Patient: sex M, age 47
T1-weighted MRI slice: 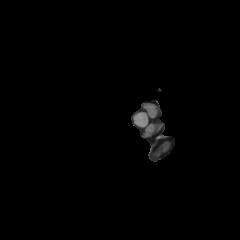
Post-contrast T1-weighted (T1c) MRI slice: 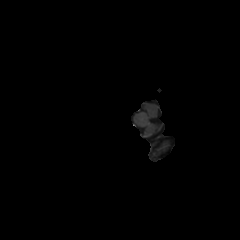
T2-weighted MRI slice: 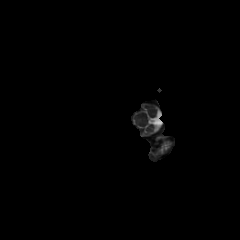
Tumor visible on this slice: no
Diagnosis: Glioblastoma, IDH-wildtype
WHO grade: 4